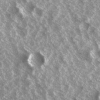
Label: not_dusty